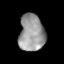
Tissue: lung
Cell type: Epithelial cells
Senescence score: 0.2042
Nuclear area (px): 926
Mean DAPI intensity: 151.944